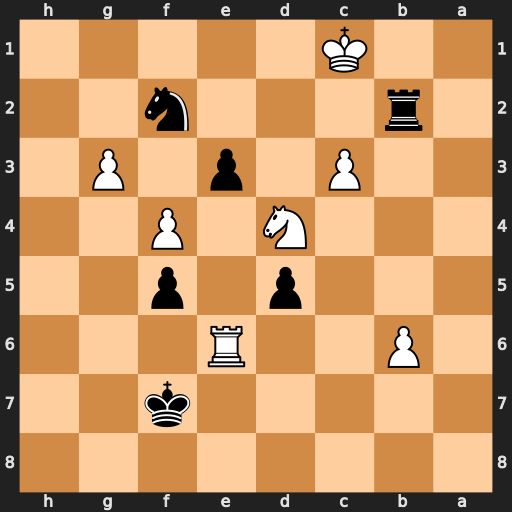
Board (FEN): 8/5k2/1P2R3/3p1p2/3N1P2/2P1p1P1/1r3n2/2K5
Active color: b
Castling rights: -
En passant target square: -
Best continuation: Nd3+ Kd1 Rd2#